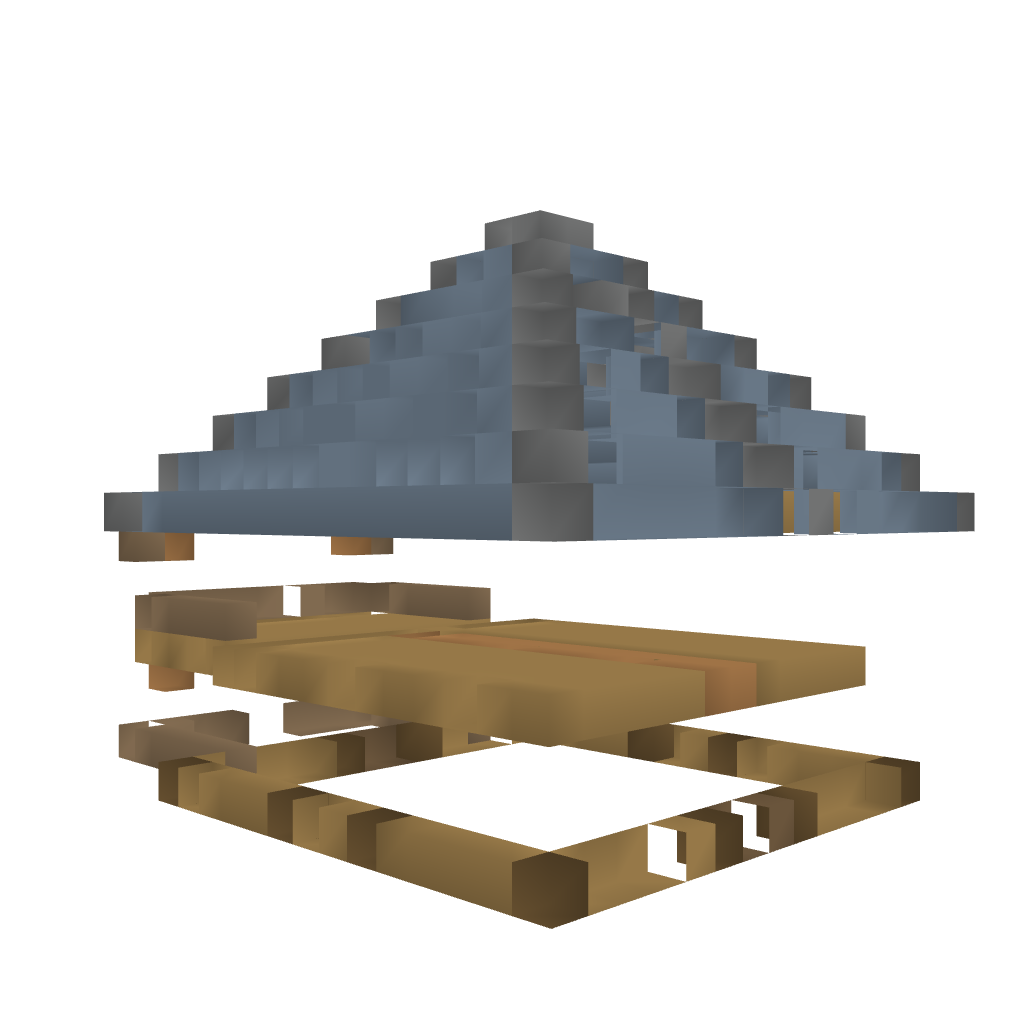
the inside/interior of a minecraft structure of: Just A House